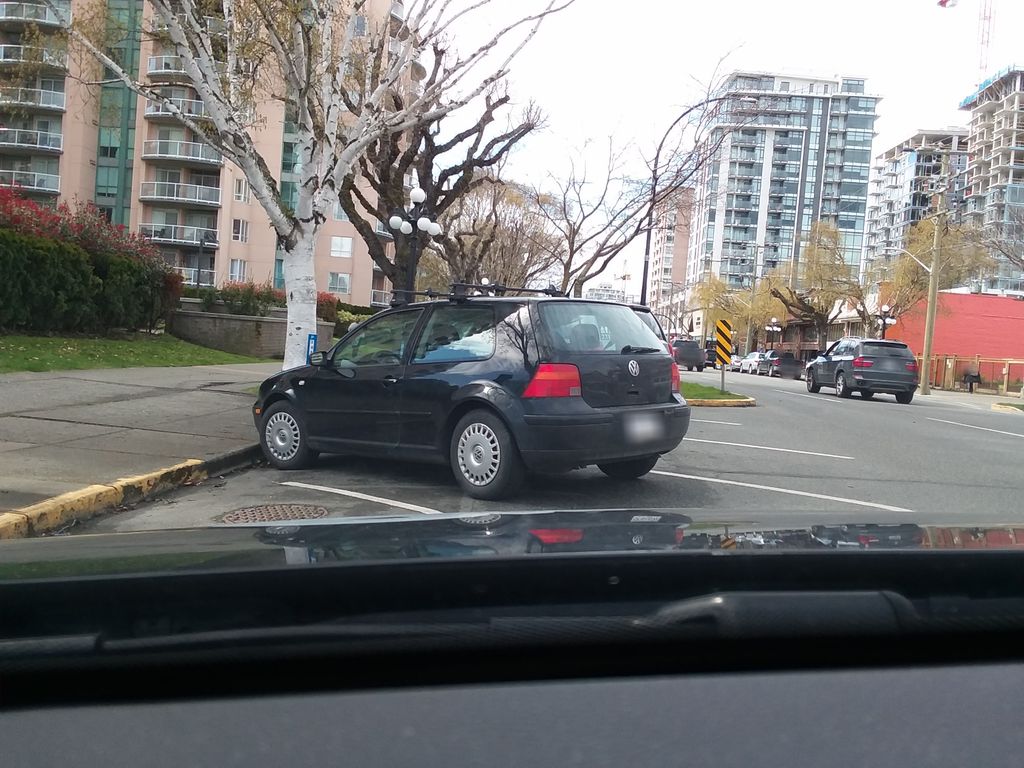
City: victoria